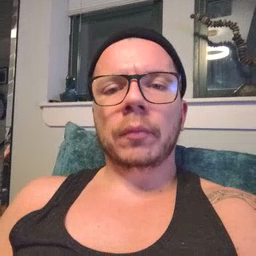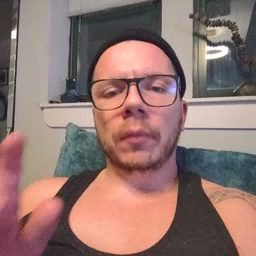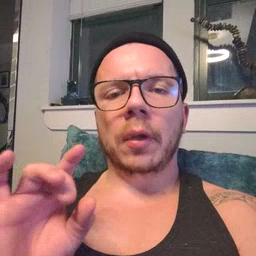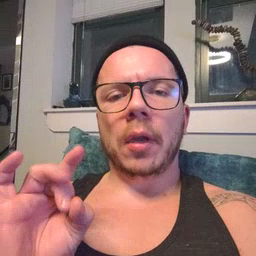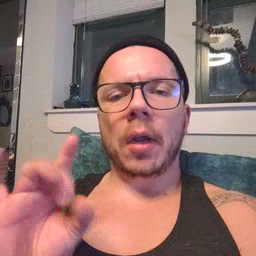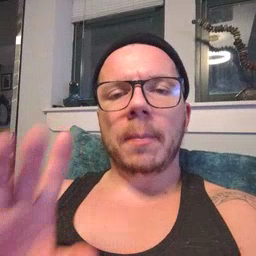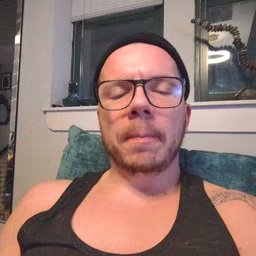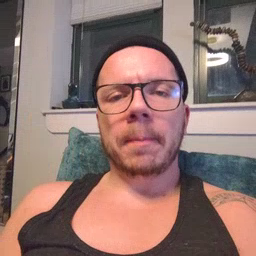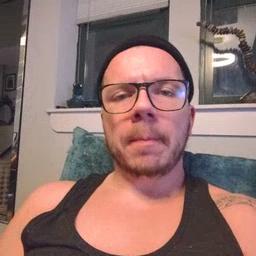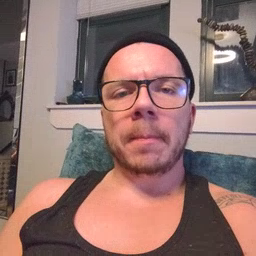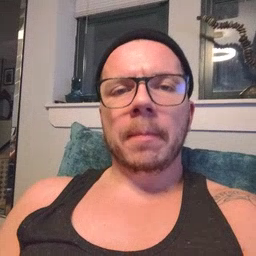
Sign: yucky